Question: I'm using <URL>, this is my android manifest:
'''
<manifest xmlns:android="http://schemas.android.com/apk/res/android"
package="com.github.cloudapp"
android:versionCode="1"
android:versionName="1.0" >
<uses-sdk
android:minSdkVersion="8"
android:targetSdkVersion="15" />
<application
android:icon="@drawable/ic_launcher"
android:label="@string/app_name"
android:theme="@style/AppTheme" >
<uses-library android:name="com.cloudapp.api" />
<uses-library android:name="com.cloudapp.api.model" />
<uses-library android:name="com.cloudapp.impl" />
<uses-library android:name="com.cloudapp.impl.model" />
<activity
android:name=".MainActivity"
android:label="@string/title_activity_main" >
<intent-filter>
<action android:name="android.intent.action.MAIN" />
<category android:name="android.intent.category.LAUNCHER" />
</intent-filter>
</activity>
</application>
'''
I keep getting 'INSTALL_FAILED_MISSING_SHARED_LIBRARY' check LogCat, but on LogCat there is nothing there, I'm sure I correctly declared the library in the manifest. What am I doing wrong? Are the packages names wrong? I'm using the jar from <URL>.
Here is also the screenshot of the library:

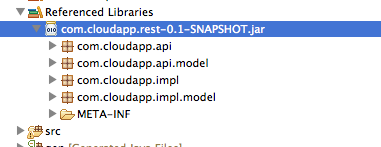
Answer: Just remove these lines from 'AndroidManifest.xml'
'''
<uses-library android:name="com.cloudapp.api" />
<uses-library android:name="com.cloudapp.api.model" />
<uses-library android:name="com.cloudapp.impl" />
<uses-library android:name="com.cloudapp.impl.model" />
'''
You only need to use these tags when you happens to use 'shared-libraries', which are '*.so' files, which are usually at '/libs' directories. These 'shared-libraries' are loaded at run-time; however, your 'references-libraries' are built with projects at compile-time.